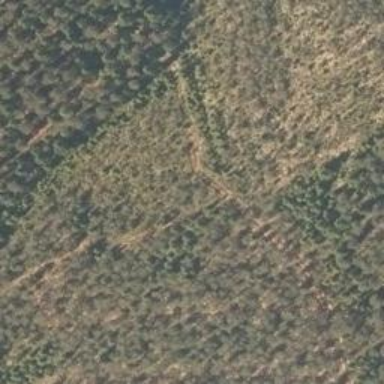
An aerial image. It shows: Patch of scrub vegetation.